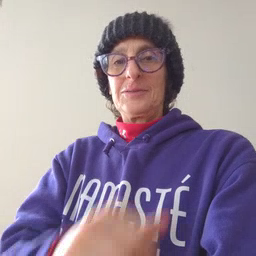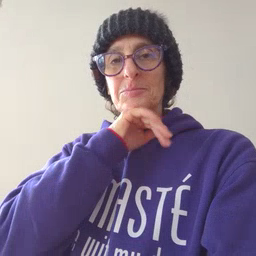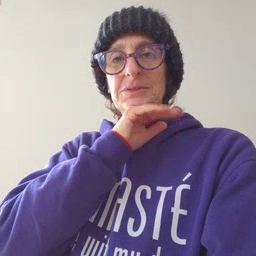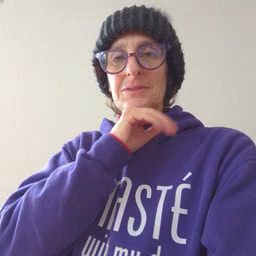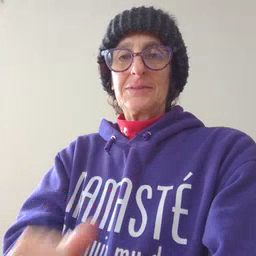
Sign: pig